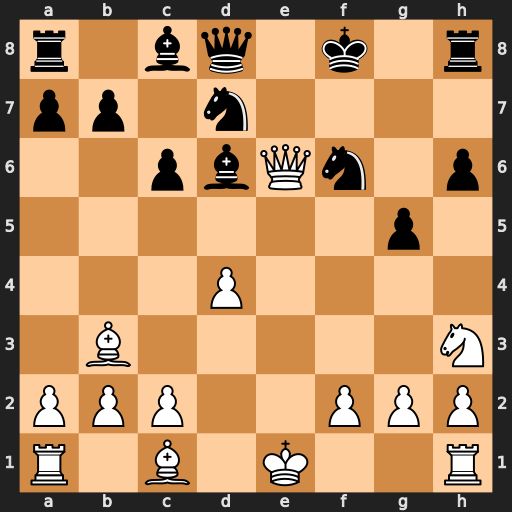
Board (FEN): r1bq1k1r/pp1n4/2pbQn1p/6p1/3P4/1B5N/PPP2PPP/R1B1K2R
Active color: w
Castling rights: KQ
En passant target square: -
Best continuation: Qf7#